Question: I am trying to achieve a layout where there are 4 columns in which content is in boxes that are capable of stacking vertically. This means that there are no regular rows (each content box can be different height), only regular columns (content boxes have always the same width).
The problem is - I have no idea how to do it via PHP loops. That's because I have to put the first post into the first column, the second post into the second column, third one into column nr 3, the fourth one into column nr 4 and then the 5th post goes AGAIN into column 1, etc.
So there are four columns and twenty posts, the newest posts are at the top and the oldest ones are at the bottom.
Here's a screenshot of what I already have so that you see the irregular rows and regular columns concept:

As requested, my code:
'''
$counter = 0;
for($cols = 0; $cols < 4; $cols++) {
?>
<!-- COLUMN NR <?php echo $cols; ?> -->
<div class="col-xs-12 col-sm-6 col-md-3 col-lg-3 post_box">
<?php
foreach ($post_list as $p) {
$the_post = get_post($p);
$the_title = $the_post->post_title;
$the_content = $the_post->post_content;
if($counter == (0 + $cols) || $counter == (4 + $cols) || $counter == (8 + $cols) || $counter == (12 + $cols) || $counter == (16 + $cols) ) {
?>
<!-- POST NR <?php echo $counter; ?> WITH ID <?php echo $p; ?> -->
<div class="post_container">
<a href="<?php echo get_permalink($the_post->ID); ?>">
<div class="row postbox_title">
<div class="col-xs-12 title_col">
<h2><?php echo $the_title; ?></h2>
</div>
</div>
<div class="row postbox_content">
<div class="col-xs-12 content_col">
<div class="post_content">
<?php echo '<p>'.$the_content.'</p>'; ?>
</div>
</div>
</div>
</a>
</div>
<?php
}
$counter++;
}
?>
</div>
<?php
}
'''
Here's a screenshot of my code to make it more readable:
<URL>
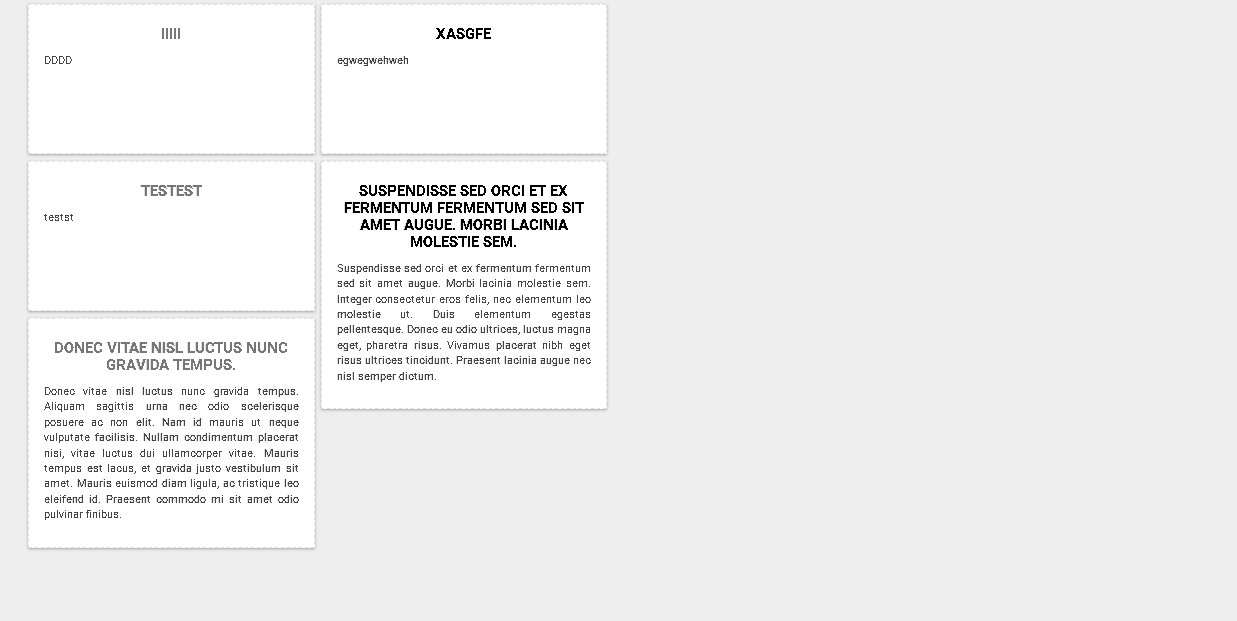
Answer: You can divide the posts into 4 arrays, and then use a foreach to create the cols. Something like (pseudocode):
'''
// one foreach to divide posts
$col = 1;
foreach($posts as $post) {
$cols[$col][] = $post;
$col = $col == 4 ? 1 : $col+1;
}
// then, another foreach for the html
foreach($cols as $col) {
// open col div
foreach($col as $post) {
// print post
}
// close col div
}
'''
You can see the code output <URL>.